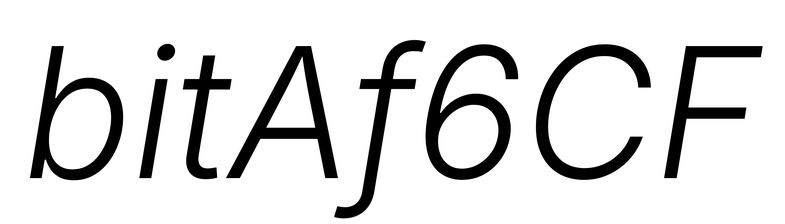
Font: Inter-Italic_Light_Italic